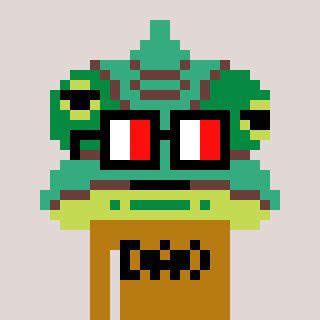
a pixel art character with square glasses with black frames and red eyes, a chameleon-shaped head and a gold-colored body on a warm background